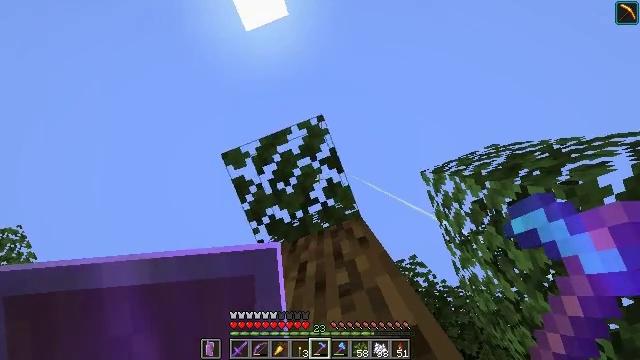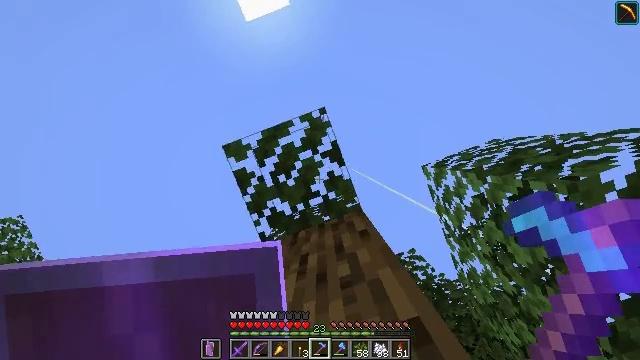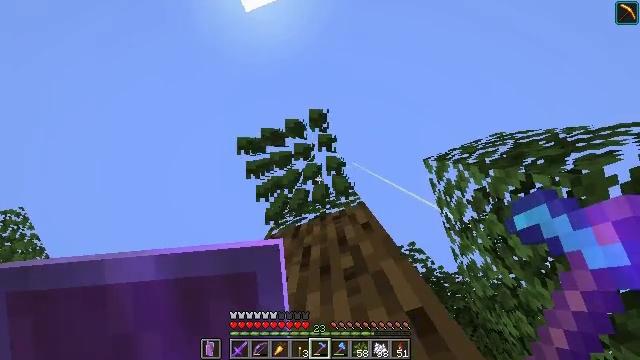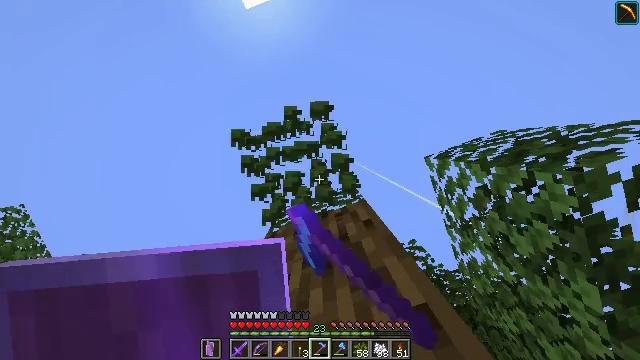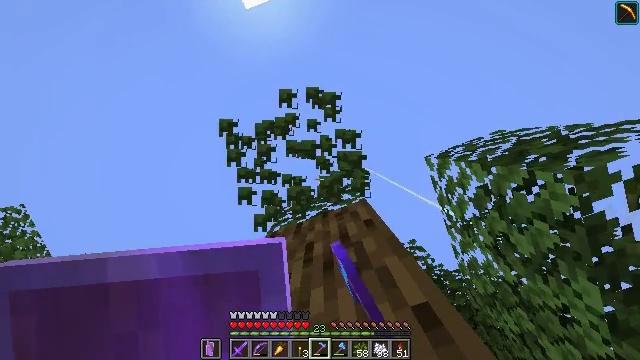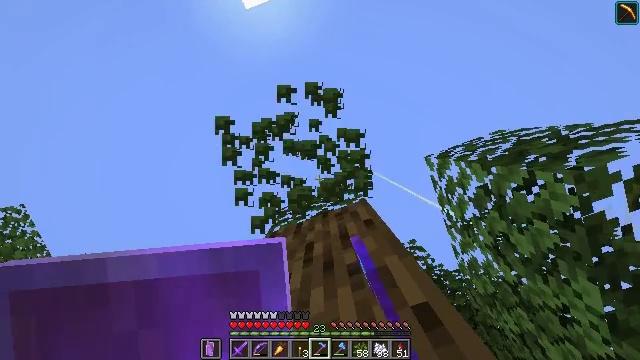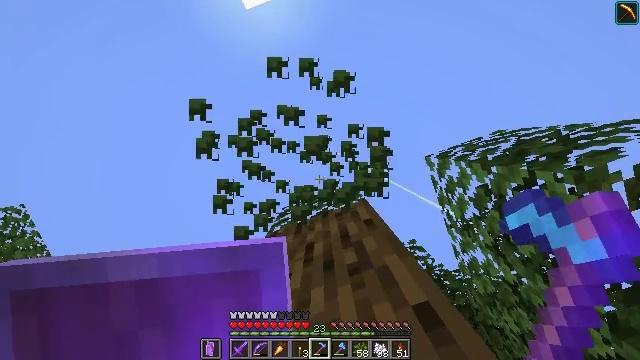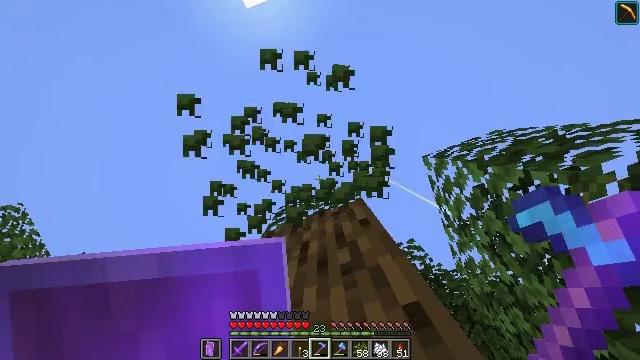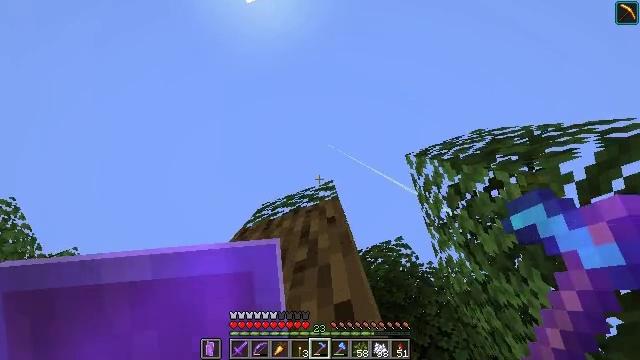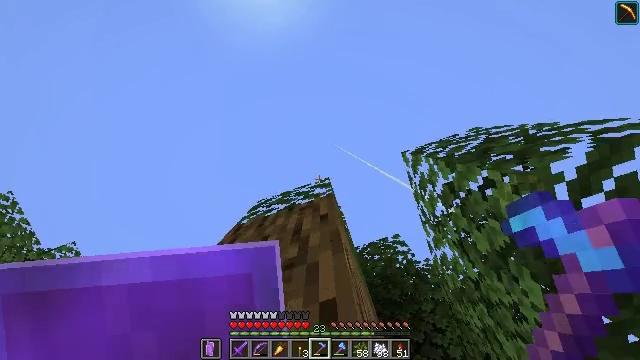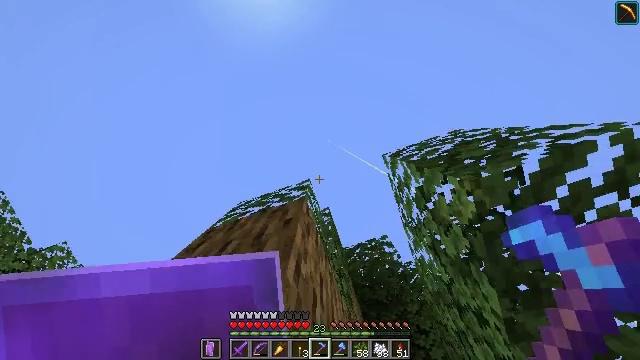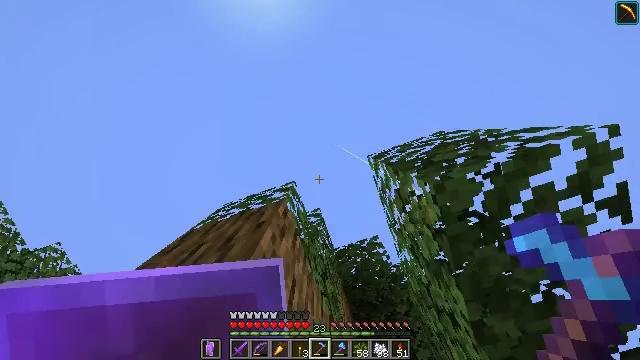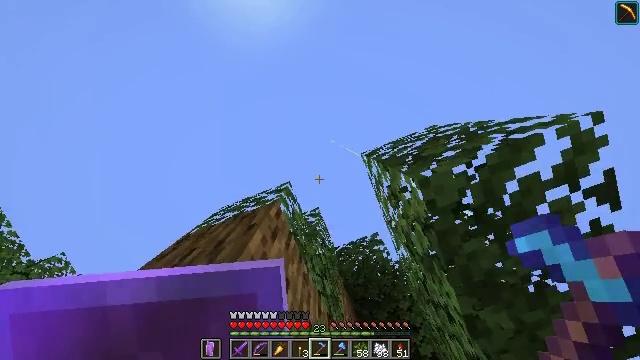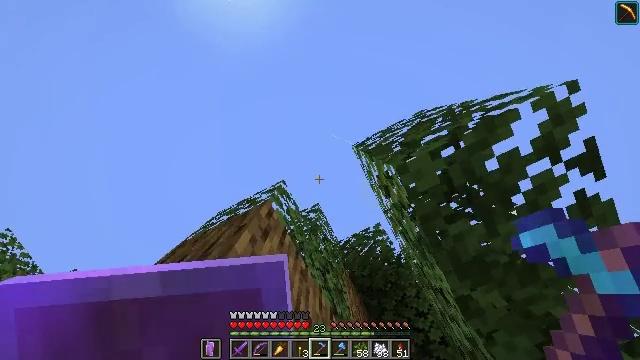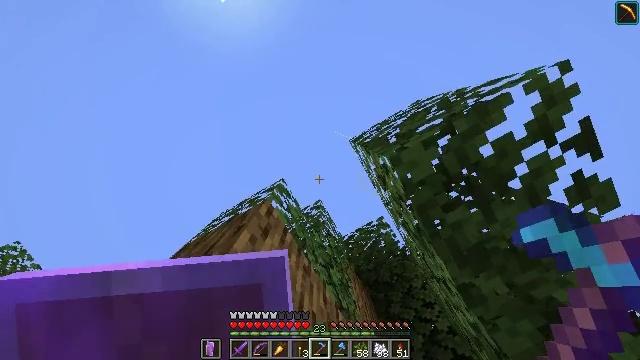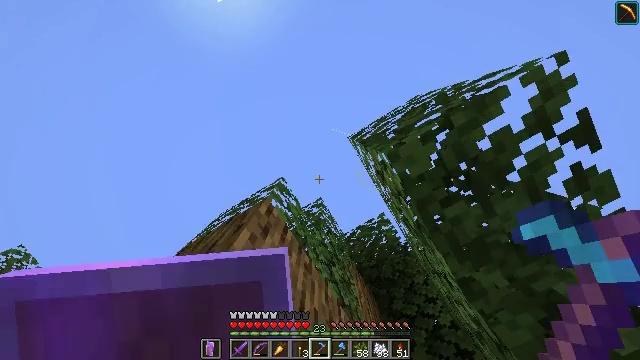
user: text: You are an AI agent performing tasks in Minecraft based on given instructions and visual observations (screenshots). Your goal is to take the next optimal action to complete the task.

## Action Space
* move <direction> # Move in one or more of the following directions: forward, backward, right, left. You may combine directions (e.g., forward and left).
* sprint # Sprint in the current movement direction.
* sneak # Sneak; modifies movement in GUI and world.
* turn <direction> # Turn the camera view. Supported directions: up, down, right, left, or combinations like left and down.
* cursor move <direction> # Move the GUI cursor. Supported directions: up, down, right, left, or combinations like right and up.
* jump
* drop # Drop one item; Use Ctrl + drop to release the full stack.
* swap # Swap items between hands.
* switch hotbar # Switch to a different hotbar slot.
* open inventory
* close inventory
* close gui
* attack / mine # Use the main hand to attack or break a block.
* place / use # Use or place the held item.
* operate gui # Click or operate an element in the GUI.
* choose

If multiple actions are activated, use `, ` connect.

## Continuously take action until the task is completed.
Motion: motion action
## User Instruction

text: Remove oak leaves from branches.
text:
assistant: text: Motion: turn down
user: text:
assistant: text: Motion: turn down, attack / mine
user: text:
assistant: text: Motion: attack / mine
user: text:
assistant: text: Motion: attack / mine
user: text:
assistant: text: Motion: attack / mine
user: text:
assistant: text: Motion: attack / mine
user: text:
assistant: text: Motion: move right
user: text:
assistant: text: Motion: move right
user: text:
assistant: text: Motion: move right
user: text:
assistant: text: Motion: move right
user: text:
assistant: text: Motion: move right
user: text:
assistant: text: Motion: turn left
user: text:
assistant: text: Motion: turn left and down
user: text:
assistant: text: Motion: turn left
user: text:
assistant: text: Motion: turn left
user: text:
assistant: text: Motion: no_op
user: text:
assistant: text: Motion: no_op
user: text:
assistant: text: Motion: turn left
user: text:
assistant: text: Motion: turn left
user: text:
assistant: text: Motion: turn left
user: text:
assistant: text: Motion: turn left and down
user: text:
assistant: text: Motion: turn left and down
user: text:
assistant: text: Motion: no_op
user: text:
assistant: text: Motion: no_op
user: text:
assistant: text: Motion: no_op
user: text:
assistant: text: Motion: no_op
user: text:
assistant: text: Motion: no_op
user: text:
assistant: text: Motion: attack / mine
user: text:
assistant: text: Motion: attack / mine
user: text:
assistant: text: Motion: attack / mine